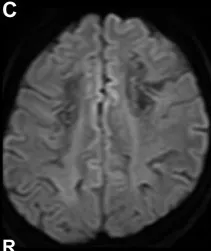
Brain CT and MRI. (C) Signal level is decreased in the white matter on diffusion-weighted images.
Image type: radiology (mri)